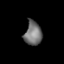
Tissue: lung
Cell type: Fibroblasts
Senescence score: 0.6249
Nuclear area (px): 406
Mean DAPI intensity: 112.911